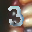
Label: 3